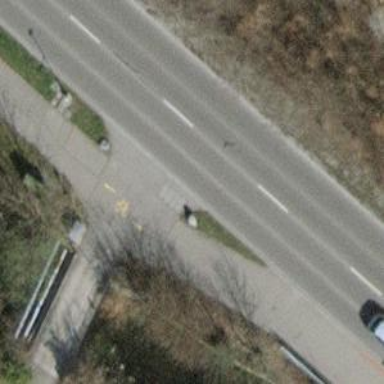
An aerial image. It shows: Uncontrolled road crossing.